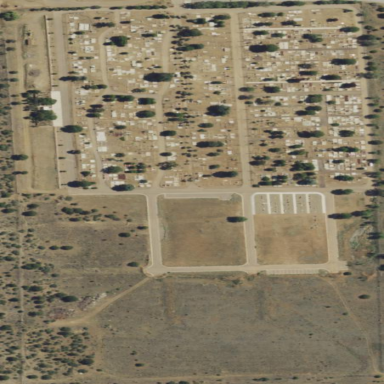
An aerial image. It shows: Cemetery.